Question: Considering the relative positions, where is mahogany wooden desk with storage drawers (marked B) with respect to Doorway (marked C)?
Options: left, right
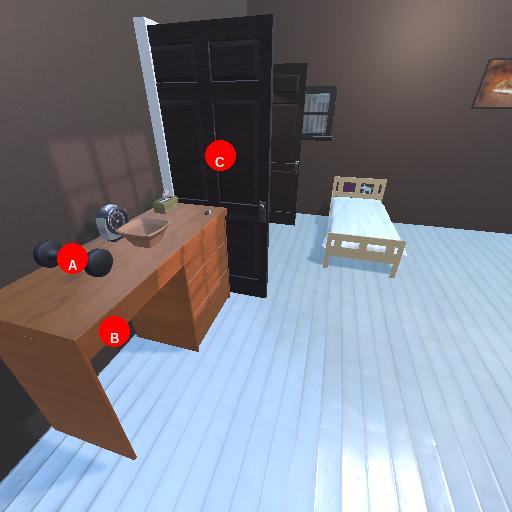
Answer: left